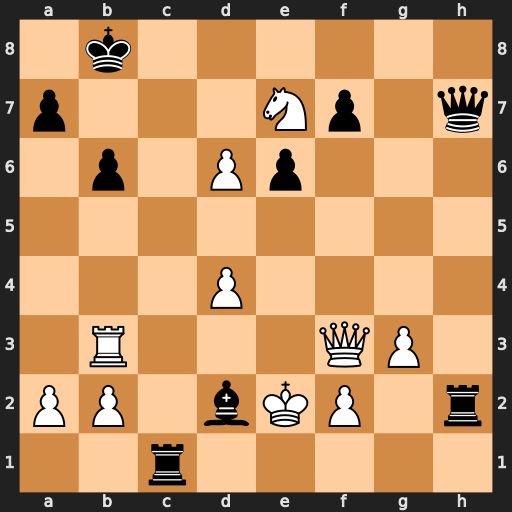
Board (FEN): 1k6/p3Np1q/1p1Pp3/8/3P4/1R3QP1/PP1bKP1r/2r5
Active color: w
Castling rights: -
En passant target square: -
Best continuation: Nc6+ Rxc6 Qxc6